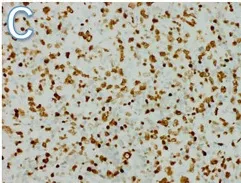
(A-C) Pathology of left lung mass. C:tumor cells are nuclear-positive, showing a hyperproliferative state.
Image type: pathology (immunostaining)